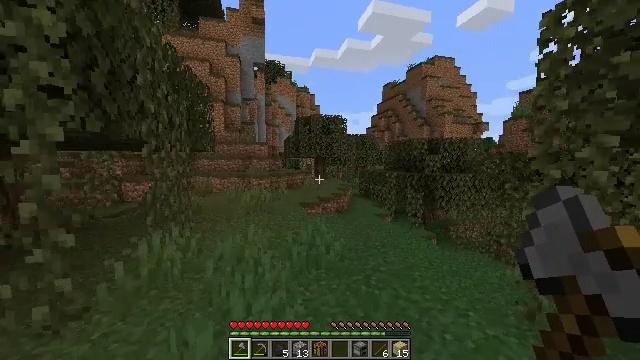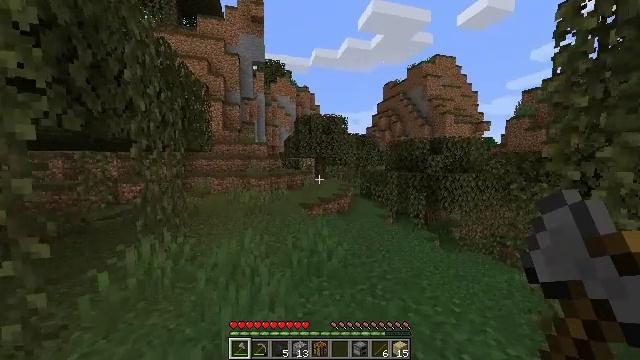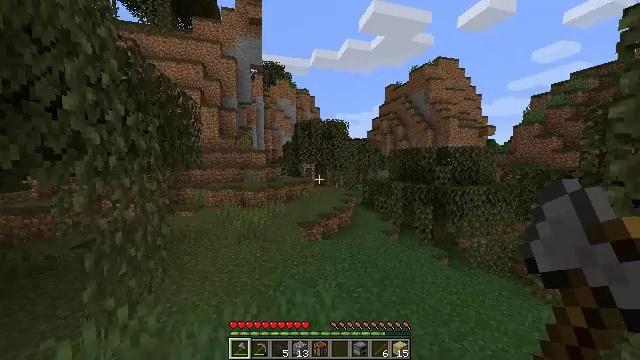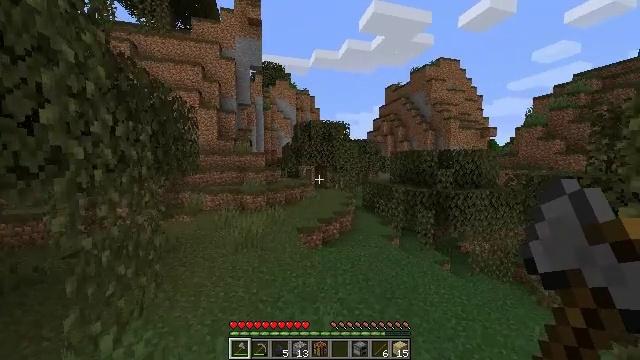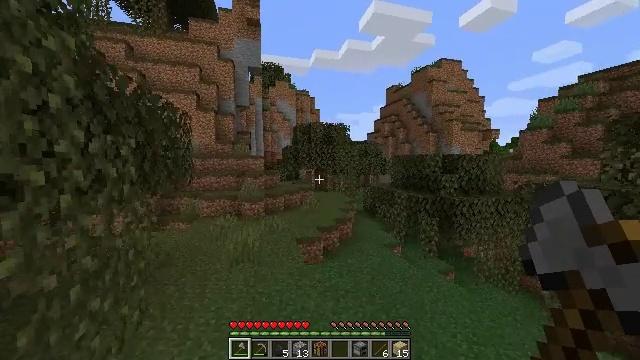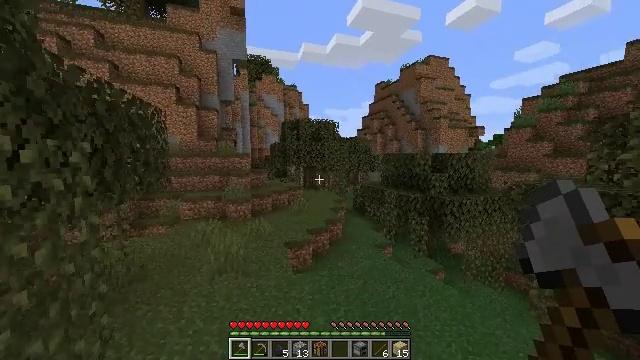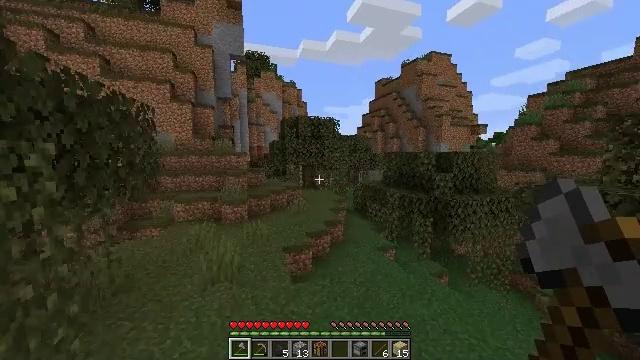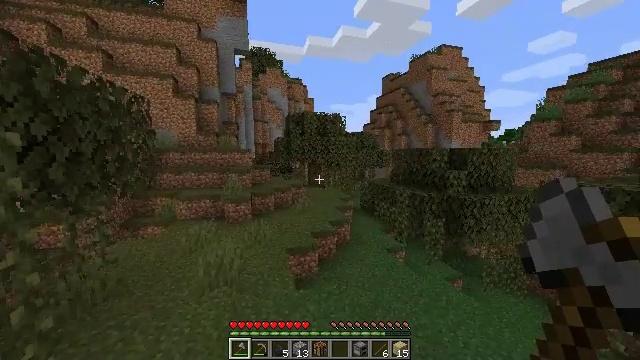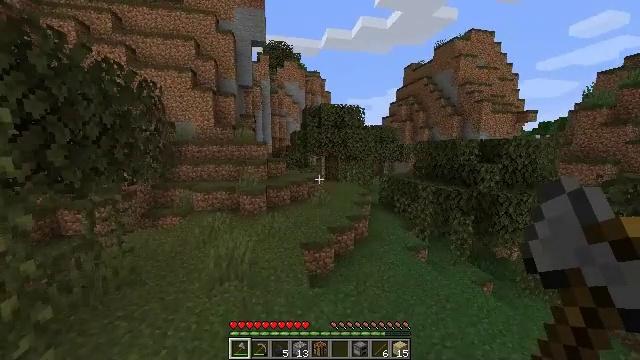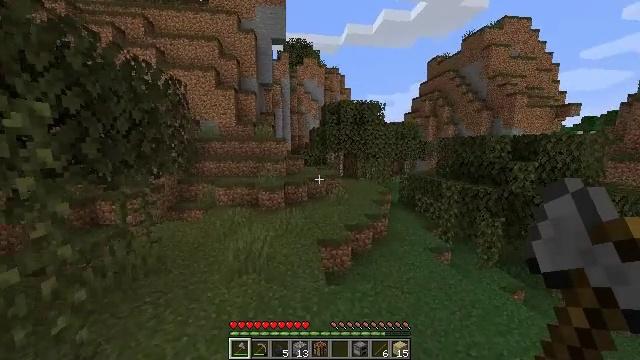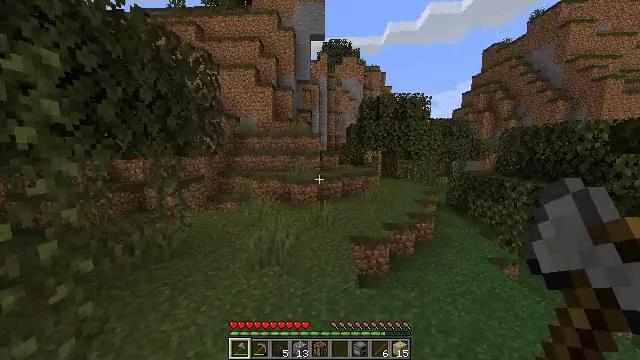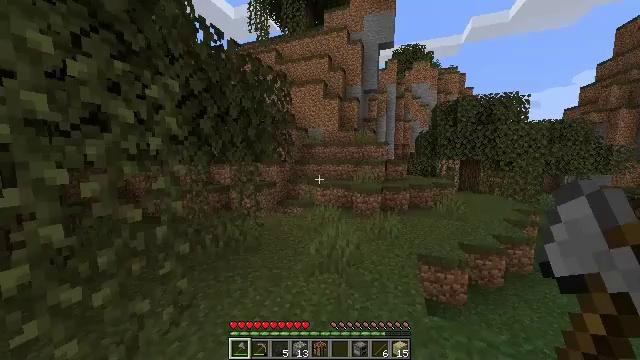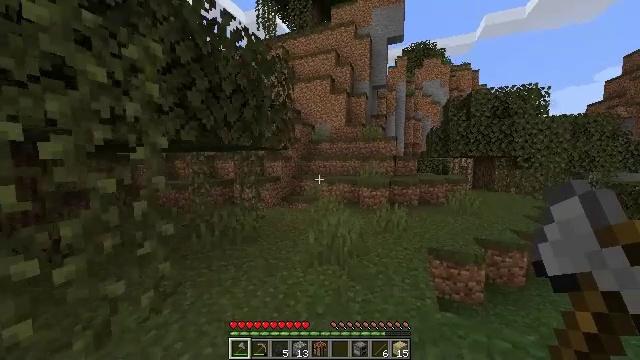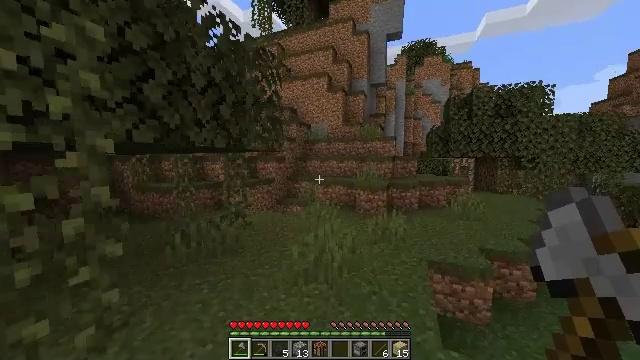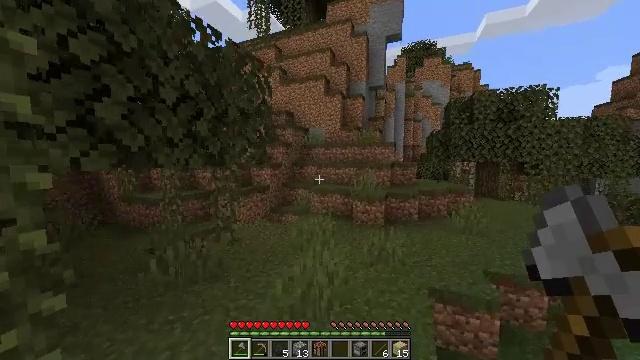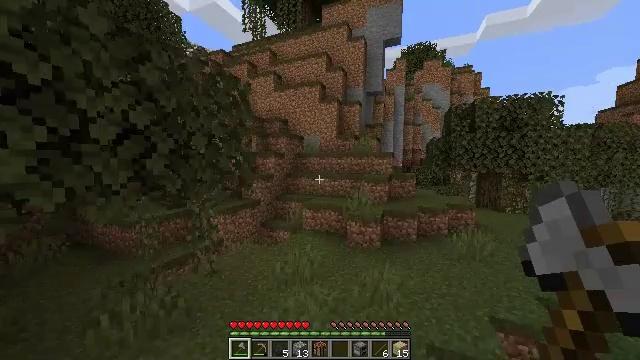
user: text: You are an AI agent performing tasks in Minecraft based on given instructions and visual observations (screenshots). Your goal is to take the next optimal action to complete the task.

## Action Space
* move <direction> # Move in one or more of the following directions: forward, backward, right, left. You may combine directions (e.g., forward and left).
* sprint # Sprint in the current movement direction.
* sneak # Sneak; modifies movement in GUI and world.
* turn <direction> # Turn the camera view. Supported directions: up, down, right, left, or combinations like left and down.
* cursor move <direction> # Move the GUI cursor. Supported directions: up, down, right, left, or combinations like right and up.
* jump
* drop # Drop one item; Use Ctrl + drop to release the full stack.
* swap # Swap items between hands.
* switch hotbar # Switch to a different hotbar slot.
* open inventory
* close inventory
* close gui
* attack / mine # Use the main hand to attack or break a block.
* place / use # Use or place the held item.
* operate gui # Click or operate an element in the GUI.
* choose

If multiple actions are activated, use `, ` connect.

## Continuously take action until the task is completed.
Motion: motion action
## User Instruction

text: Pick up a blue orchid.
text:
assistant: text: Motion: move forward, sprint, jump
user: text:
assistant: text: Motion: move forward, sprint, jump
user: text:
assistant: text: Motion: move forward, sprint, jump
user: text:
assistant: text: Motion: move forward, sprint, jump
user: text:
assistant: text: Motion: move forward, sprint, turn right and down, jump
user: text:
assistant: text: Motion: move forward, sprint, jump
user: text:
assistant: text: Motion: move forward, sprint, turn left, jump
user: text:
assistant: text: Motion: move forward, sprint, turn left and down, jump
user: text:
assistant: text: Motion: move forward, sprint, turn left, jump
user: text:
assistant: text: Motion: move forward, sprint, turn left, jump
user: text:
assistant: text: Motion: move forward, sprint, turn left and up, jump
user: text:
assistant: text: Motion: move forward, sprint, turn left, jump
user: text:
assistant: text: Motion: move forward and move right, sprint, jump
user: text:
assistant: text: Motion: move forward and move right, sprint, jump
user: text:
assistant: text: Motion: move forward and move right, sprint, jump
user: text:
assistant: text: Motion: move forward and move right, sprint, jump
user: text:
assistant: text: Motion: move forward and move right, sprint, jump
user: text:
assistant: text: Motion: move forward and move right, sprint, turn right and up, jump
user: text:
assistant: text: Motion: move forward and move right, sprint, turn right, jump
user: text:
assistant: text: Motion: move forward and move right, sprint, turn right, jump
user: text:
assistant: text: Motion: move forward and move right, sprint, turn right, jump
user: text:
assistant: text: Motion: move forward and move right, sprint, turn right, jump
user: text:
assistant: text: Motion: move forward and move right, sprint, jump
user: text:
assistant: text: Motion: move forward and move right, sprint, jump
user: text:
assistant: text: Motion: move forward and move right, sprint, jump
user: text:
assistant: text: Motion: move forward, sprint, turn right, jump
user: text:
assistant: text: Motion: move forward, sprint, jump
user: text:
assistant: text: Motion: move forward, sprint
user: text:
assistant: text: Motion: move forward and move right, sprint
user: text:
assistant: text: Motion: move forward and move right, sprint